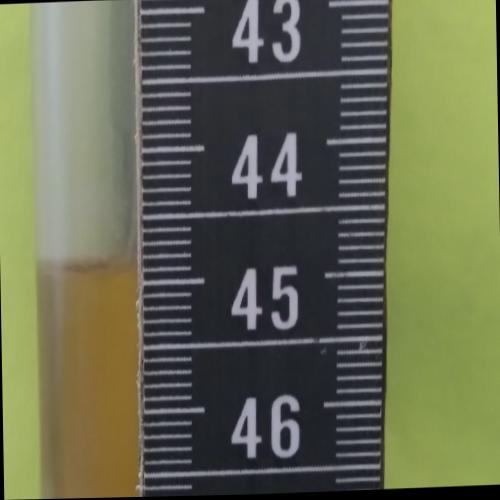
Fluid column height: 44.8 cm